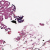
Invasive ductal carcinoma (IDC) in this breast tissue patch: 0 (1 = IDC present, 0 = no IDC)